Question:
I am very new to the iPad 'UISplitViewController'.
I need to add a tab bar containing 3 tabs at the bottom of the master view / left view. I have a different View Controller for each of the 3 tabs. I haven't found any other examples of Tab bars being used in split view based applications.
Where do I insert a tab bar controller for displaying at the bottom of the the root view?
How do I establish a connection so that when I select a table cell, the detailItem info gets displayed in the Detail View? Tab bar was added to the Root View in IB. Should I be adding it programmatically instead?
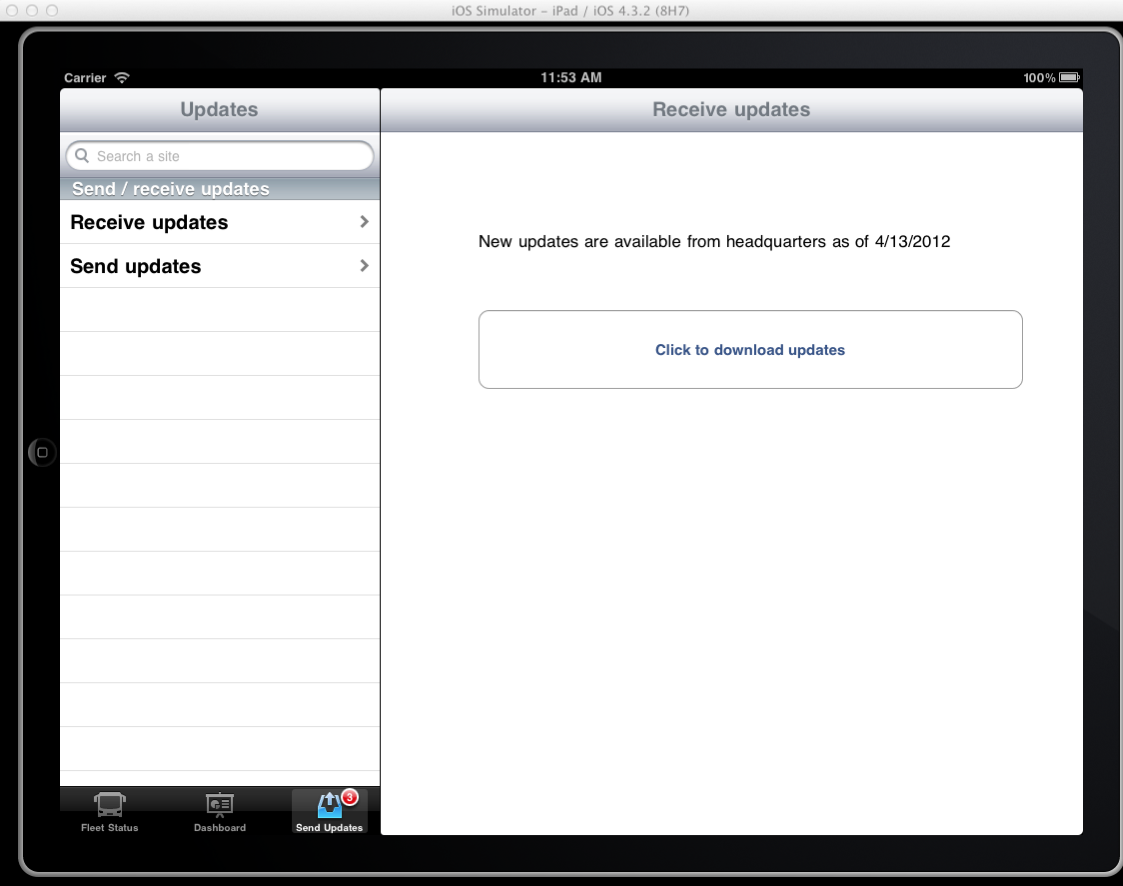
Answer: you have to take UITabBarController dynaically.
In .h file
in .m file
create objects to your classes in appDidFinish Launch
For example you have
Class1 and Class2
**Class2 *
// Master navigation controller by defaults comes with template code
// Now you have create Array for tabBar
// now you have to edit the statement which contains splitview.viewArray repalce masterNavigataionControler with tabBar
Try this i hope it will helps you.